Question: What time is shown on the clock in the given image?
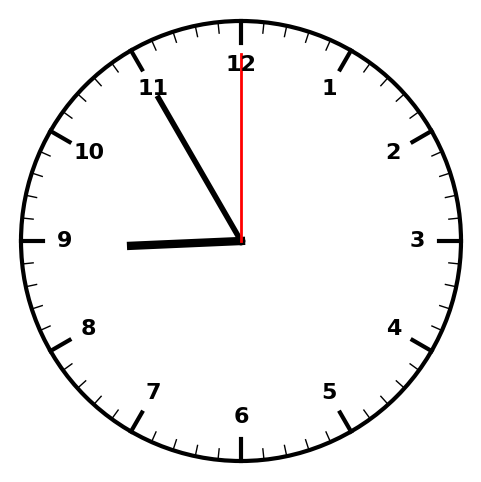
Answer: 08:55:00